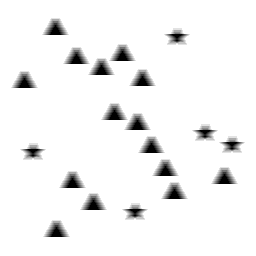
Squares: 0
Triangles: 15
Stars: 5
Total shapes: 20